Question: I've got a WPF listbox with checkboxes added to it, and at the moment it looks like this:

To select all the different items I have to click each checkbox one by one, or do a select all (which I have a separate button for). But if I want to select only half, then it is painful.
What I'd like to be able to do is click one, hold shift, click another and then click the checkbox next to one of them to toggle all those selected. Windows Forms allows this pretty easily I think, but I'm not sure what to do in WPF? At the moment I've got it set to only allow selecting of one at a time (selection means nothing, its all about the checks).
Ideally I'd also have it so selecting something checks it (ie instead of having to pick out the small checkbox you can click the words) but I think that may be hard to do with my shift+select thing.
'''
<Window.Resources>
<DataTemplate x:Key="ListBoxItemTemplate" >
<WrapPanel>
<CheckBox Focusable="False" IsChecked="{Binding Selected}" VerticalAlignment="Center" />
<ContentPresenter Content="{Binding Name, Mode=OneTime}" Margin="2,0" />
</WrapPanel>
</DataTemplate>
</Window.Resources>
<ListBox Margin="10" HorizontalAlignment="Stretch" Name="lbSheets"
VerticalAlignment="Stretch" Width="Auto" Grid.Row="1" MinWidth="321"
MinHeight="40" HorizontalContentAlignment="Left"
ItemTemplate="{StaticResource ListBoxItemTemplate}" VerticalContentAlignment="Top" Background="#FFDCEBEE" SelectionMode="Single">
</ListBox>
'''
I hope this all makes sense - what is the best way to do this in WPF?
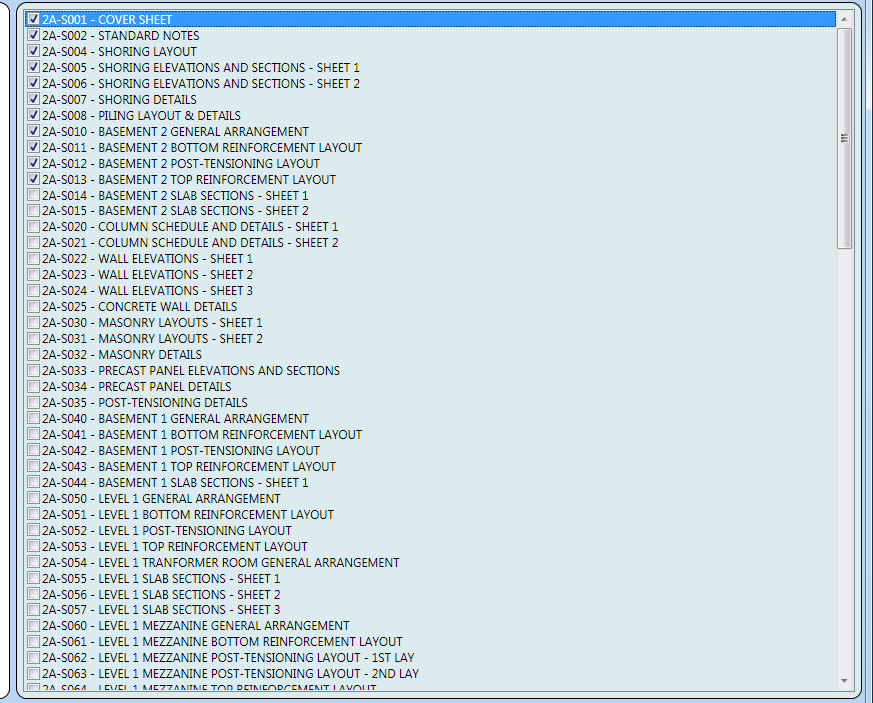
Answer: Check out the SelectionMode Property. Notice that when in Extended mode, you can Shift-Click groups of items, by clicking over the ListBoxItem text or CheckBox.Read the below article and you will get a better idea
<URL>